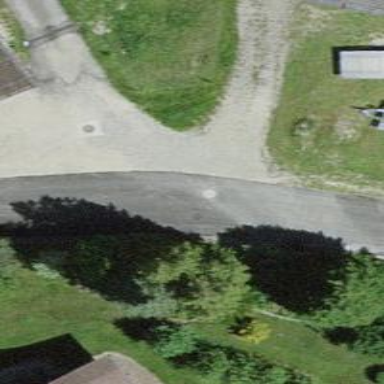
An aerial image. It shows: Smoothly paved residential road.